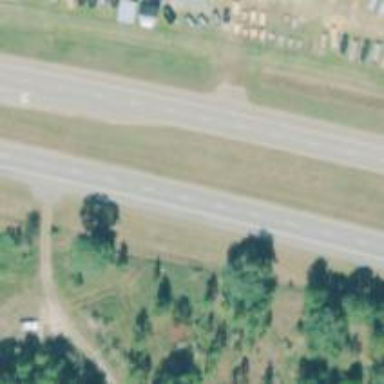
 identified as expressway. It features dual carriageway."